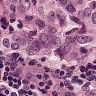
Metastatic tissue present: yes